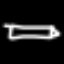
Label: pencil